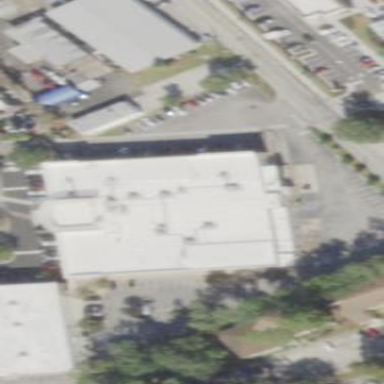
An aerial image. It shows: Fitness center building.